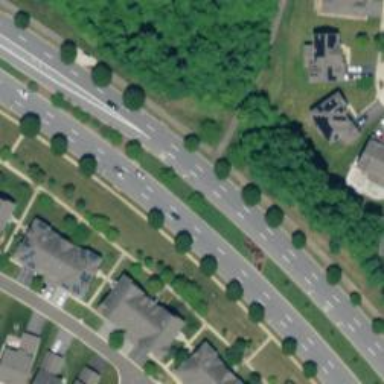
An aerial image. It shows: Tertiary road.